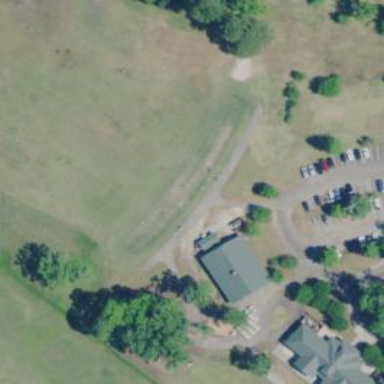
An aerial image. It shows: Grass area designated as golf tee.